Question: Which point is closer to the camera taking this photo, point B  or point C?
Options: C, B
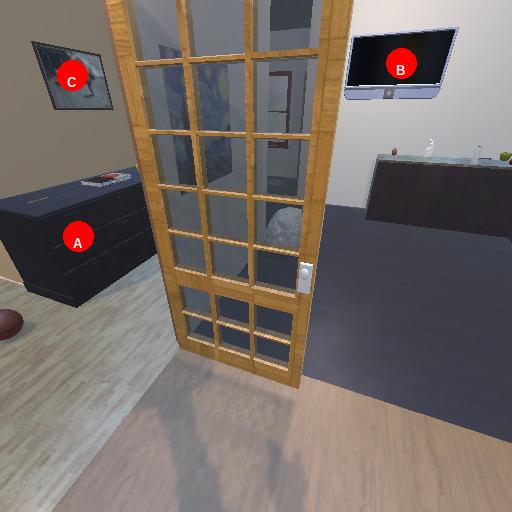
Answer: C